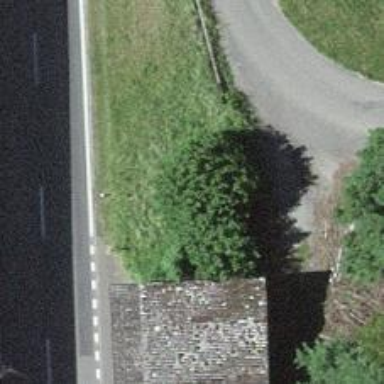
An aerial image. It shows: Bus stop along the road.